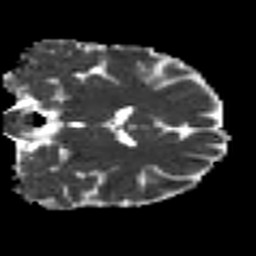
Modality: MD
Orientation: coronal
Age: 42
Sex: female
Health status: ill
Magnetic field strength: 3 T
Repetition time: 9 s
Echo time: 0.093 s